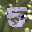
Label: 5